Question: I have a horizontal list in which i am placing div's which are hidden until hovered over. To keep the dimensions (the hidden divs are the width of the menu) i am using 'outline: 2px solid black;' , this works in ie and chrome, it outlines the li item but in firefox it outlines the entire 'ul' item including the hidden div.
Does anyone know of a workaround for this or do i have a conflict for firefox outline?
css:
'''
#marketmenu ul li{
display: block;
float: left;
position: relative;
cursor: pointer !important;
z-index: inherit;
font-size: 16px;
padding-top: 2px;
font-weight: bolder;
width: 15%;
height: 40px;
text-align: center;
background: white;
outline: 2px solid black;
}
#marketmenu ul li div {
position: absolute;
display: block;
top: 98%;
width: 600%;
background: #ffffff;
height: 200px;
opacity: 0;
visibility: hidden;
overflow: hidden;
z-index: 9;
-moz-border-radius: 10px;
-webkit-border-radius: 10px;
border-radius: 10px;
border-radius: 0 0 3px 3px;
-webkit-transition: all .3s ease .15s;
-moz-transition: all .3s ease .15s;
-o-transition: all .3s ease .15s;
-ms-transition: all .3s ease .15s;
transition: all .3s ease .15s;
}
'''
html:
'''
<div class="mheader-container">
<div id="logo" class="clearfix">
<a href="#"><img src="..."></a>
</div>
<div class="userstatus">
<a href="#" class="mlogbuttons"><span class="icon-user-add"></span> Create an account</a>
<a href="#" class="mlogbuttons"><span class="icon-user"></span> Log in</a>
</div>
</div>
<div id="market_navigation" class="market_navigation clearfix">
<div id="marketmenu">
<ul>
<li>one<div class="menudrop"></div></li>
<li>two<div class="menudrop"></div></li>
<li>three<div class="menudrop"></div></li>
<li>four<div class="menudrop"></div></li>
<li>five<div class="menudrop"></div></li>
<li>six<div class="menudrop"></div></li>
</ul>
</div>
</div>
'''
jsfiddle (remember its only in firefox there is a issue, renders fine in ie/chrome)
<URL>

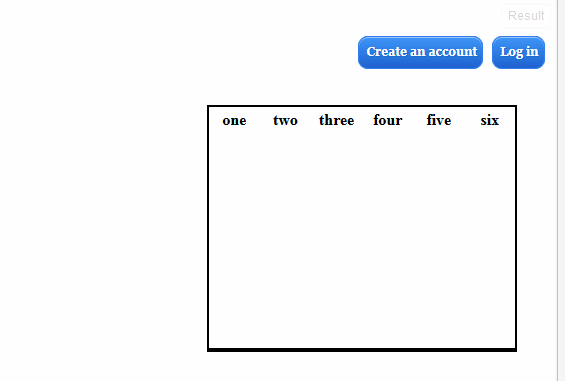
Answer: ok this isnt pretty but it works....basically set a background of the border color and then a overlay div with the correct color. The dropdown div remains in proportion to the parent menu.
<URL>
'''
<div id="market_navigation" class="market_navigation clearfix">
<div id="marketmenu">
<ul>
<li><span class="innerli leftish">1st<div class="menudrop"></div></span></li>
<li><span class="innerli">2nd<div class="menudrop"></div></span></li>
<li><span class="innerli">3rd<div class="menudrop"></div></span></li>
<li><span class="innerli">4th<div class="menudrop"></div></span></li>
<li><span class="innerli">5th<div class="menudrop"></div></span></li>
<li><span class="innerli rightish">6th<div class="menudrop last"></div></span></li>
</ul>
</div>
</div>
'''
'''
#marketmenu ul{
cursor: pointer;
}
#marketmenu ul li{
display: block;
float: left;
position: relative;
cursor: pointer !important;
z-index: inherit;
font-size: 16px;
padding-top: 2px;
font-weight: bolder;
width: 15%;
height: 40px;
text-align: center;
background: black;
/*
outline: 2px solid black;
*/
}
.innerli{
display: block;
overflow: auto;
height: 88%;
width: 98%;
margin: 1%;
margin-left: 2%;
background-color: white;
padding-top: 6%;
}
.leftish{
margin-left: 2.5%;
}
.rightish{
width: 96%;
}
#marketmenu ul li div {
position: absolute;
display: block;
top: 98%;
width: 596.5%;
background: #ffffff;
height: 200px;
opacity: 0;
background: black;
visibility: hidden;
overflow: hidden;
z-index: 9;
-moz-border-radius: 10px;
-webkit-border-radius: 10px;
border-radius: 10px;
border-radius: 0 0 3px 3px;
-webkit-transition: all .3s ease .15s;
-moz-transition: all .3s ease .15s;
-o-transition: all .3s ease .15s;
-ms-transition: all .3s ease .15s;
transition: all .3s ease .15s;
}
#marketmenu ul li:first-child div {
}
#marketmenu ul li:nth-child(2) div {
margin-left: -100%;
}
#marketmenu ul li:nth-child(3) div {
margin-left: -200%;
}
#marketmenu ul li:nth-child(4) div {
margin-left: -300%;
}
#marketmenu ul li:nth-child(5) div {
margin-left: -400%;
}
#marketmenu ul li:nth-child(6) div {
margin-left: -500%;
padding-top: 2px;
}
#marketmenu ul li:hover div {
opacity: 1;
visibility: visible;
overflow: visible;
}
.market_navigation{
position: relative;
z-index: 40;
width: 70%;
margin-left: 30%;
height: 40px;
background: white;
}
'''